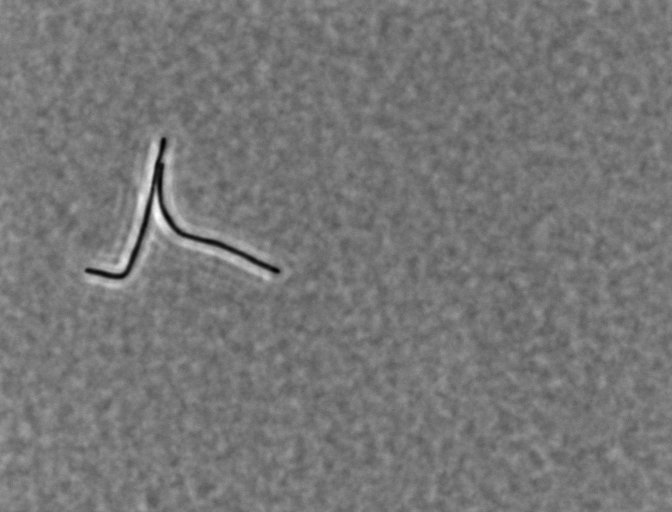
Bacillus subtilis